Interaction volume radius: 5 \u00c5
Interaction volume height: 10 \u00c5
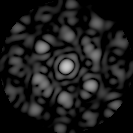
Disorder parameter: 0.5585